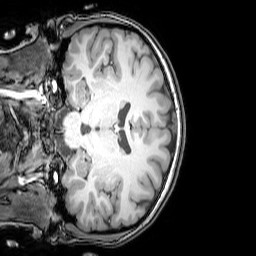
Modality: T1w
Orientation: coronal
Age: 24
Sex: female
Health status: healthy
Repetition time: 0.081 s
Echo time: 0.037 s